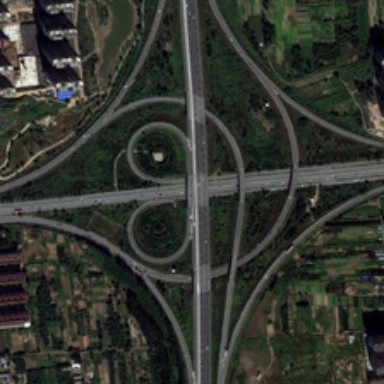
Some buildings and many green trees are near a viaduct shaped like four nested circles .